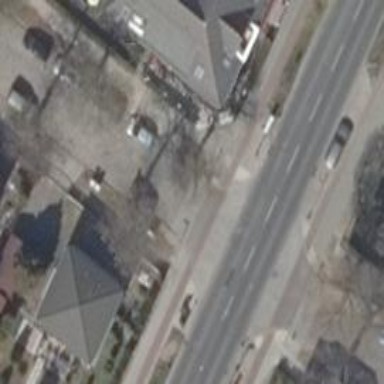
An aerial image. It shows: Sidewalk.